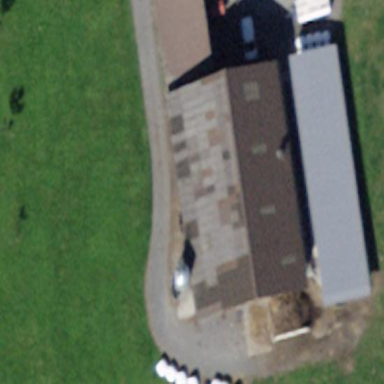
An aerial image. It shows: Farm building.